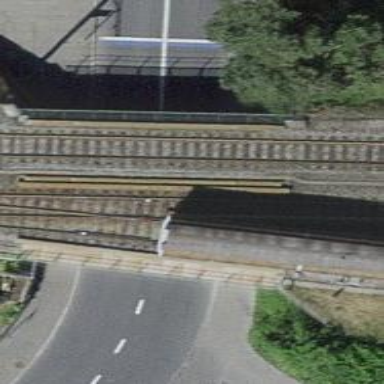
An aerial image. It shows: Railway bridge with one track and electrified contact line. It serves as siding.